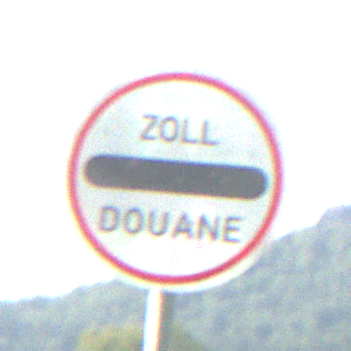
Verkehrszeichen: Zollstelle
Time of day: SunriseSunset
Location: Outdoor (Nature)
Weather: PartlyCloudy
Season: NotSpecified
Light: Natural